Question: I use a 'DropDownList' in my MVC application. There is a problem when I load my page: there is a error message shown in the HTML source of the 'DropDownList'.
Please see this image:

This field is already set to allow null in the DB and
'''
using System.Web;
using Nop.Web.Framework;
using Nop.Web.Framework.Mvc;
using Nop.Web.Validators.Customer;
namespace Nop.Web.Models.Customer
{
public class FileUploadModel : BaseNopEntityModel
{
public CustomerNavigationModel NavigationModel { get; set; }
public string ControlID { get; set; }
public int? EventID { get; set; }
public IEnumerable<System.Web.Mvc.SelectListItem> Events { get; set; }
public string SpeakerFile { get; set; }
public string FirmFile { get; set; }
public string LogoFile { get; set; }
public string PresentFile { get; set; }
public string Present2File { get; set; }
public string SpeakerFileUrl { get; set; }
public string FirmFileUrl { get; set; }
public string LogoFileUrl { get; set; }
public string PresentFileUrl { get; set; }
public string Present2FileUrl { get; set; }
public string SpeakerSubmit { get; set; }
public string FirmSubmit { get; set; }
public string LogoSubmit { get; set; }
public string PresentSubmit { get; set; }
public string Present2Submit { get; set; }
}
}
'''
in model.
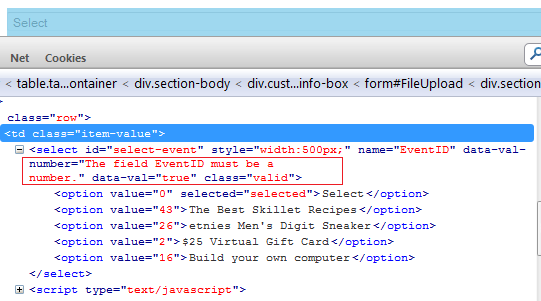
Answer: Shouldn't your DropDown list be bound to Events, rather than the EventID?
'''
public int? EventID { get; set; }
public IEnumerable<System.Web.Mvc.SelectListItem> Events { get; set; }
'''